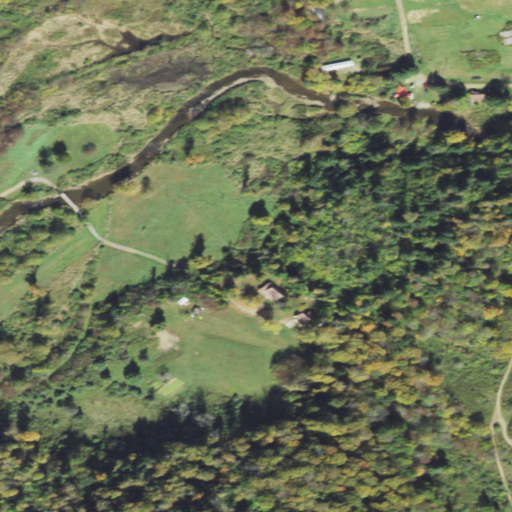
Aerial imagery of valley in Pennsylvania named Osgood Hollow containing deciduous forest, mixed forest, pasture, herbaceous wetlands, open development, and barren land